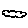
Label: cloud